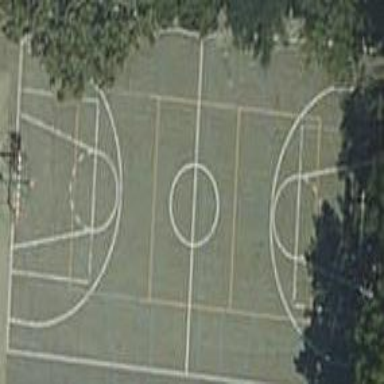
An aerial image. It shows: Concrete basketball court in leisure land pitch.